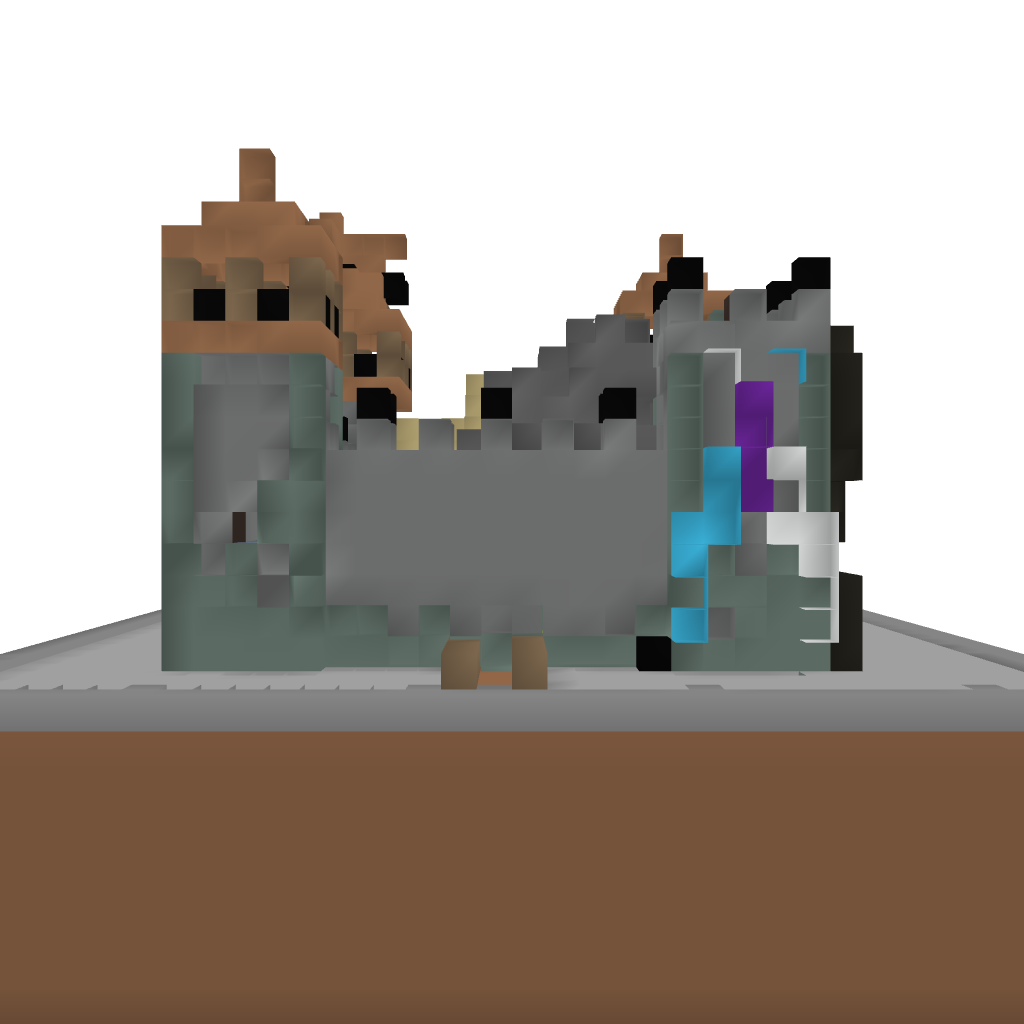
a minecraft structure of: Tiny Castle